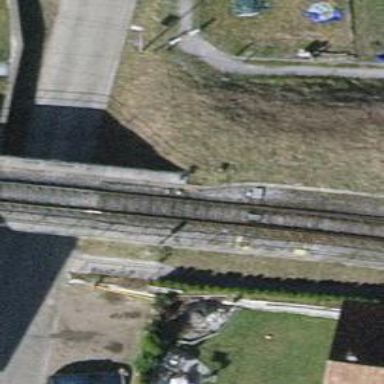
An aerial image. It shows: Railway track with contact line for electrification.